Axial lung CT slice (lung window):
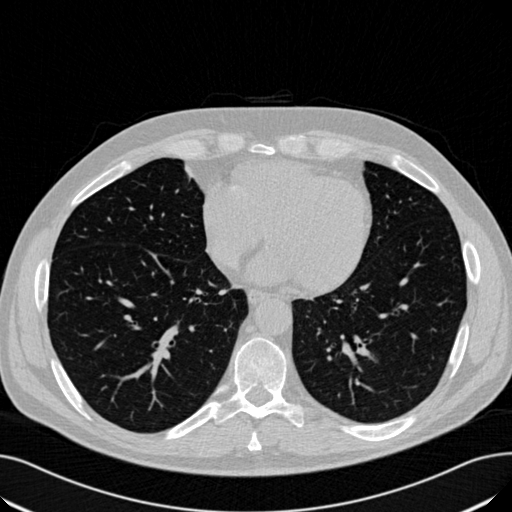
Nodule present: no